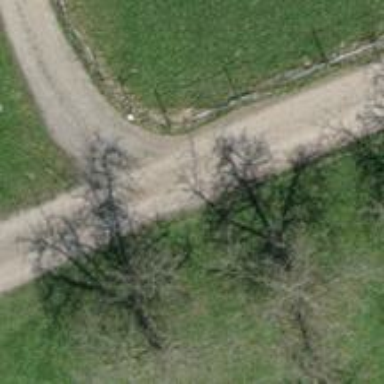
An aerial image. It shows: Track with grade 2 gravel surface.